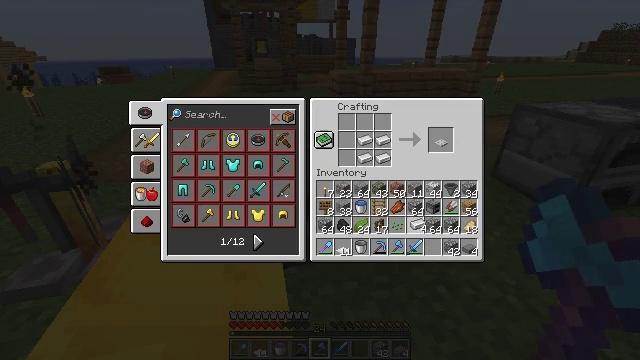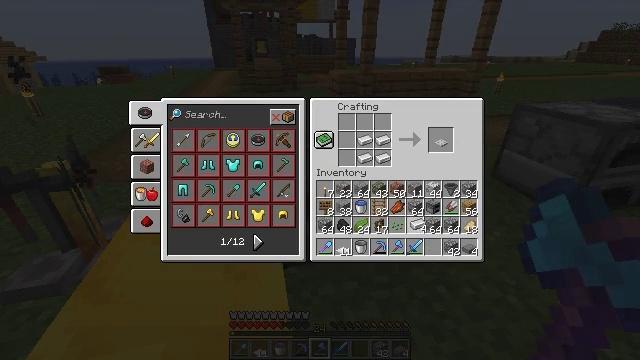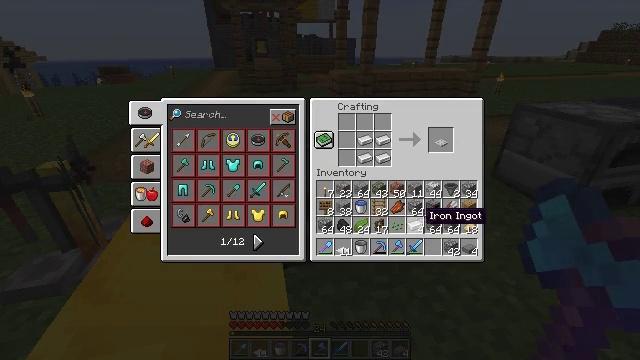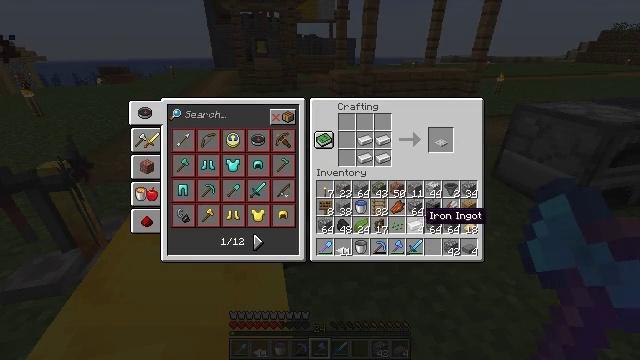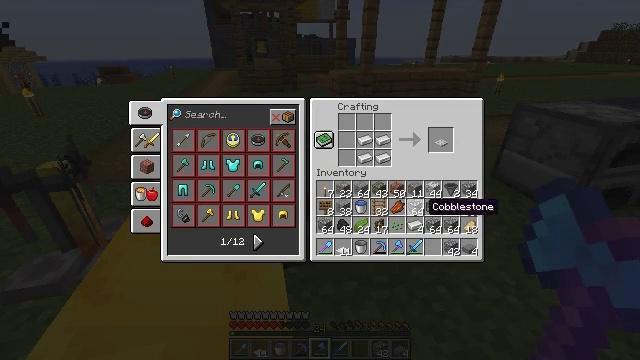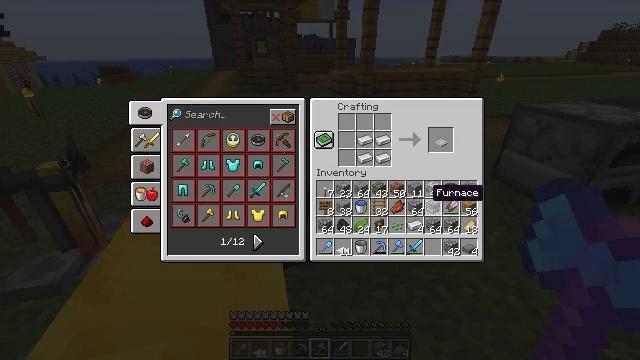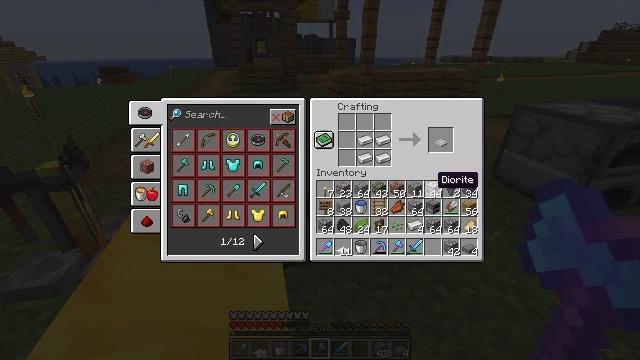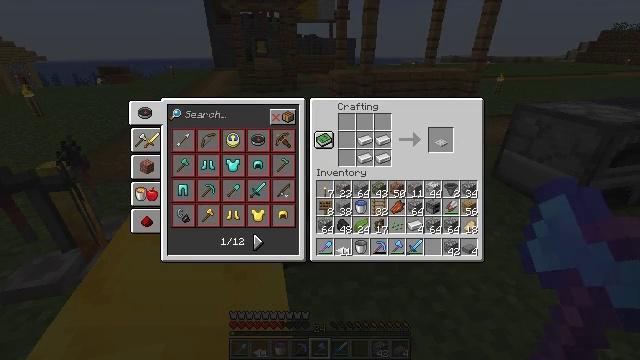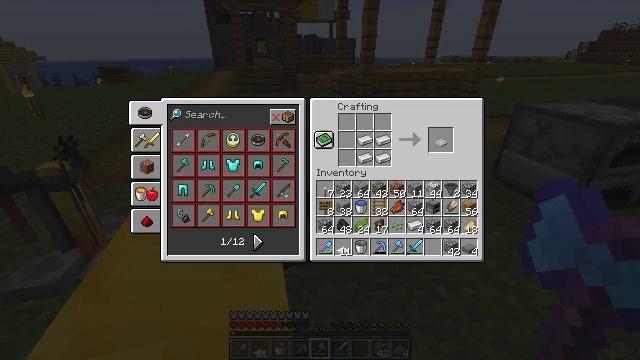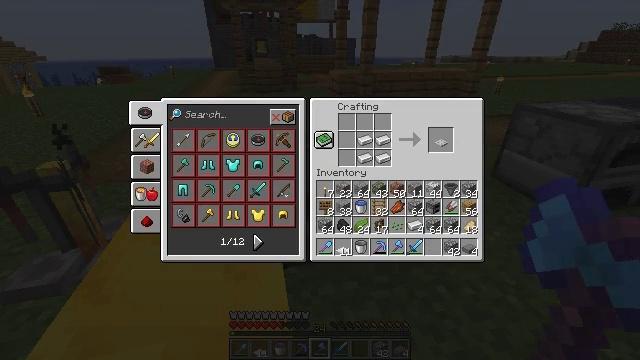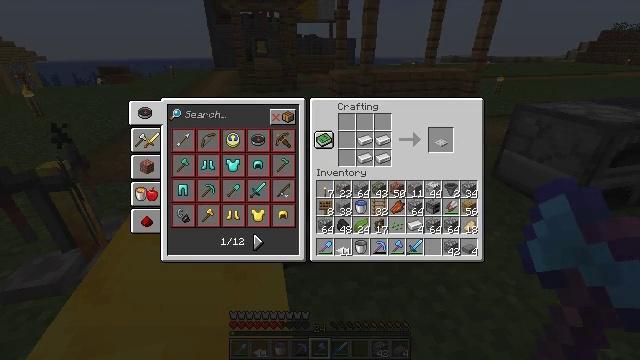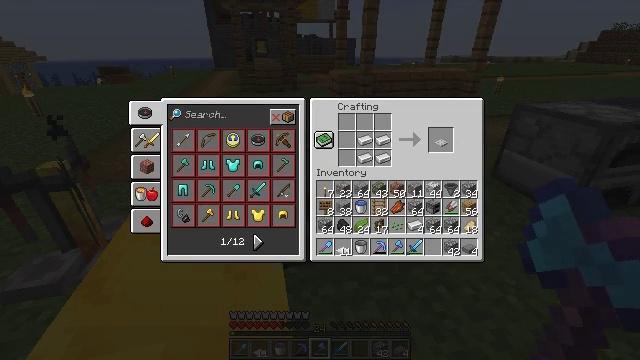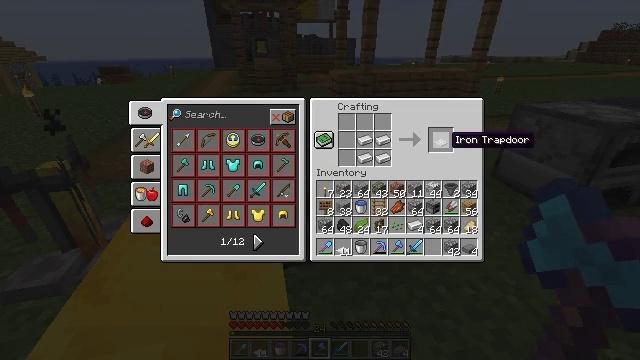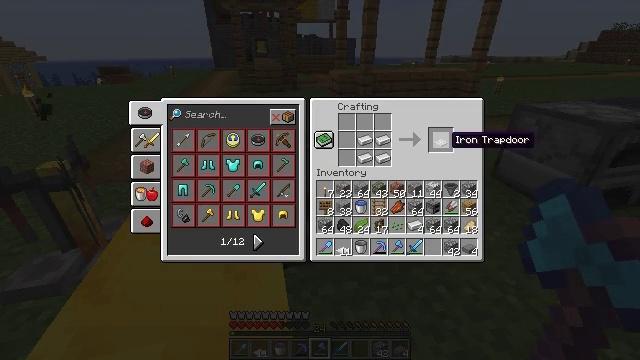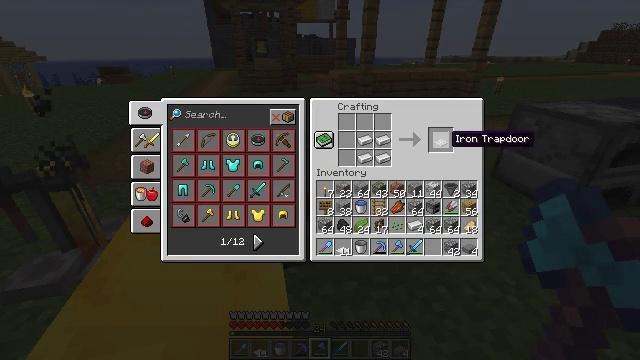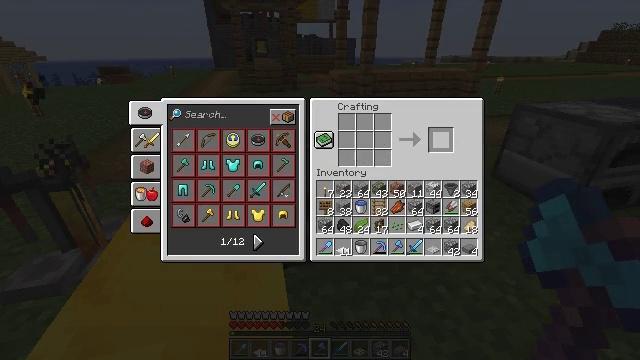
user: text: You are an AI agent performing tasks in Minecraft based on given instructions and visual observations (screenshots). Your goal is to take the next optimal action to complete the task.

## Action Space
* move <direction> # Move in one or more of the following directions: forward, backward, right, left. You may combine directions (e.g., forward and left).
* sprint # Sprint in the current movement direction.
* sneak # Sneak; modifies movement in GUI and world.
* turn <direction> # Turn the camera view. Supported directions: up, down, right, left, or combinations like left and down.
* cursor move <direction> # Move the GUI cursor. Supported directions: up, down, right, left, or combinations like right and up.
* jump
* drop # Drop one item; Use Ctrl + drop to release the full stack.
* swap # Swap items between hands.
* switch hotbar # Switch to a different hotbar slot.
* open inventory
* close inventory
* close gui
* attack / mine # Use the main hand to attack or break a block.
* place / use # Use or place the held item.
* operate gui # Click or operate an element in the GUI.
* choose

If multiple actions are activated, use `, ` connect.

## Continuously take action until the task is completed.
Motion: motion action
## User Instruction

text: Craft an iron trapdoor.
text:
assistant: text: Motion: operate gui
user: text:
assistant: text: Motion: no_op
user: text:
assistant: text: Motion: no_op
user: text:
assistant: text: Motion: cursor move up
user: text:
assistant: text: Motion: cursor move up
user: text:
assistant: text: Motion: cursor move up
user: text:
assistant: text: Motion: sneak, cursor move up
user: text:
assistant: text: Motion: sneak, cursor move up
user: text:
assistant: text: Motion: sneak
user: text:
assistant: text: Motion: sneak
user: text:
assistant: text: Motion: sneak
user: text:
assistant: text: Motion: sneak
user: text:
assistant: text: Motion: sneak
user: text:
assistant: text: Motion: sneak
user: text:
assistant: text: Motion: sneak, operate gui
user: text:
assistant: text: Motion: sneak, operate gui
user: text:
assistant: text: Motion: sneak
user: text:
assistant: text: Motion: sneak
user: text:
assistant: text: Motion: sneak
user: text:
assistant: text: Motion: sneak